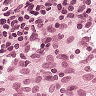
Metastatic tissue present: no